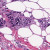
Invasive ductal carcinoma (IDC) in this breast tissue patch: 0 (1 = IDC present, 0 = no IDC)